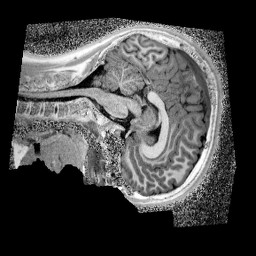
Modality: UNIT1_denoised
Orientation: sagittal
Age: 12
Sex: male
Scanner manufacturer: siemens
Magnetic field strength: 3 T
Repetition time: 4 s
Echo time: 0.00299 s